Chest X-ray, PA view. Patient: 55 years old, sex M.
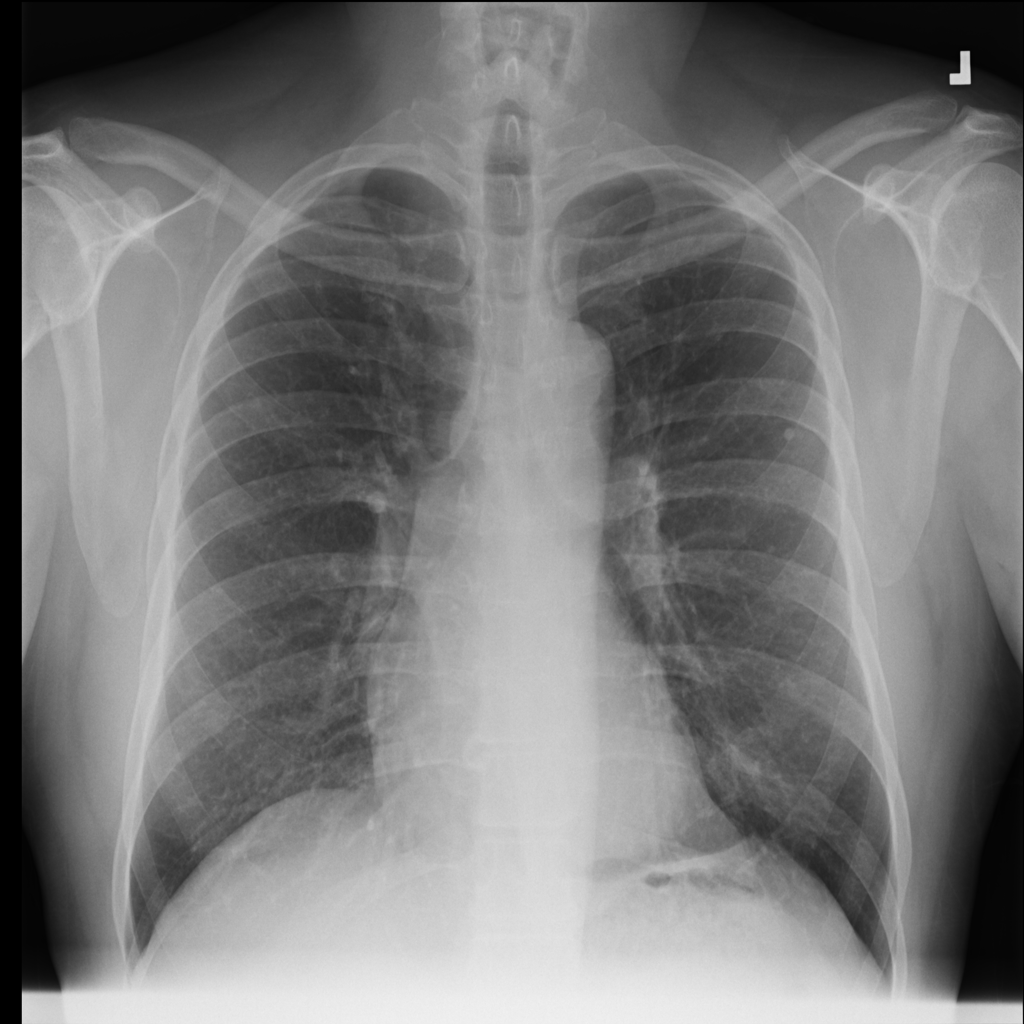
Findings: No Finding